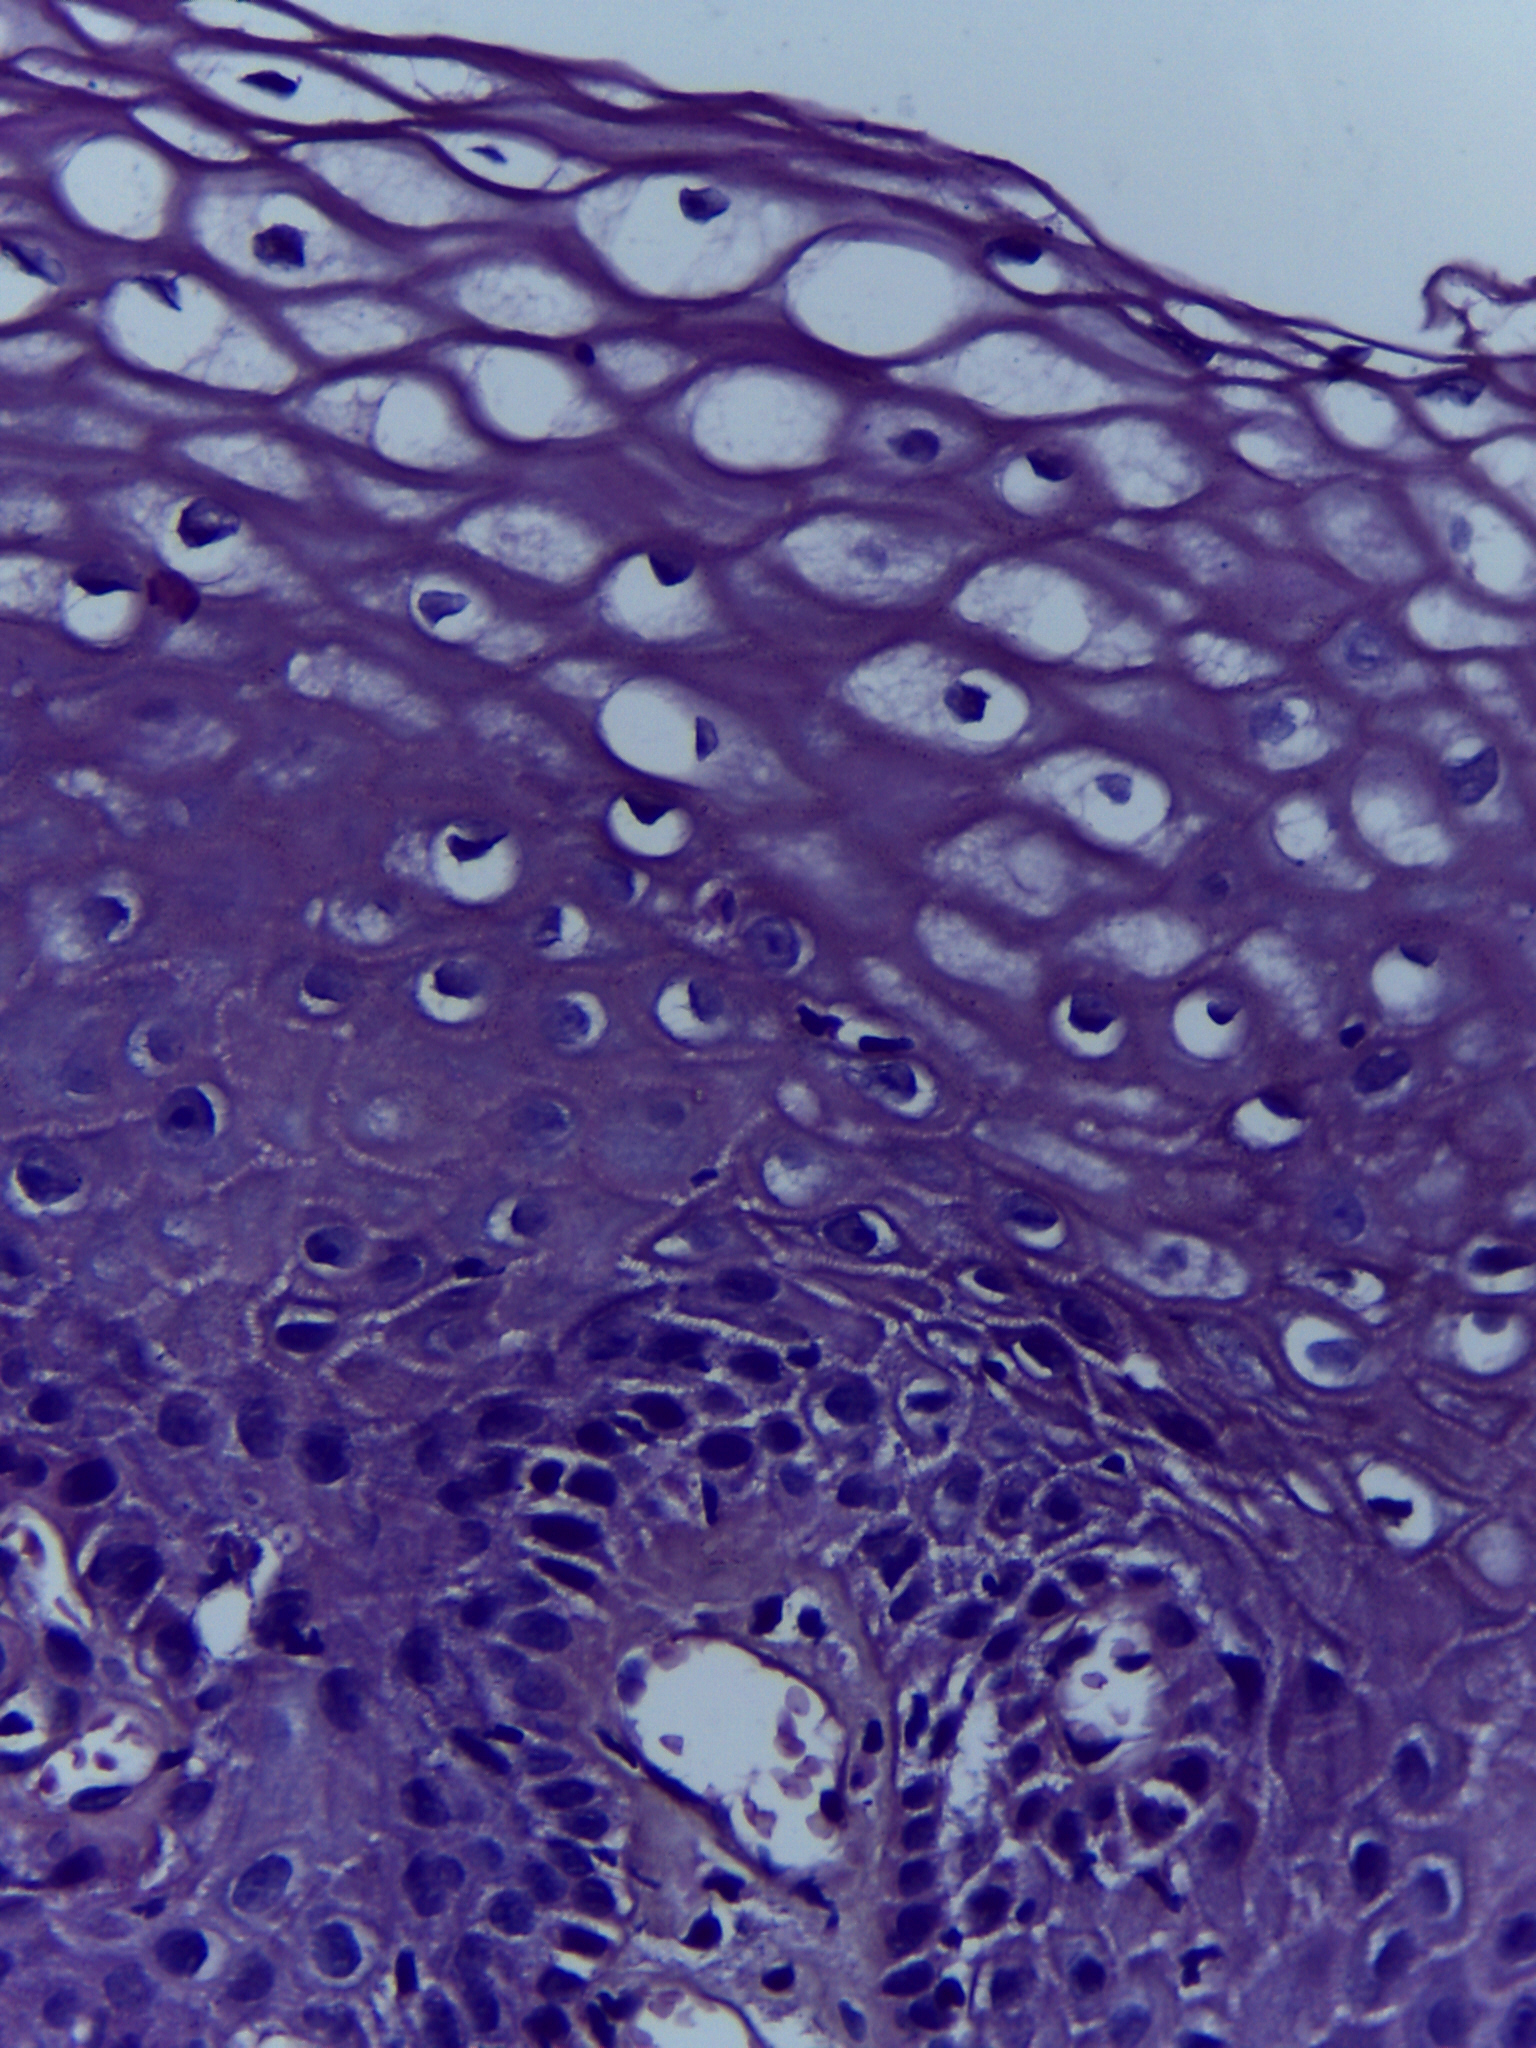
Diagnosis: OSCC